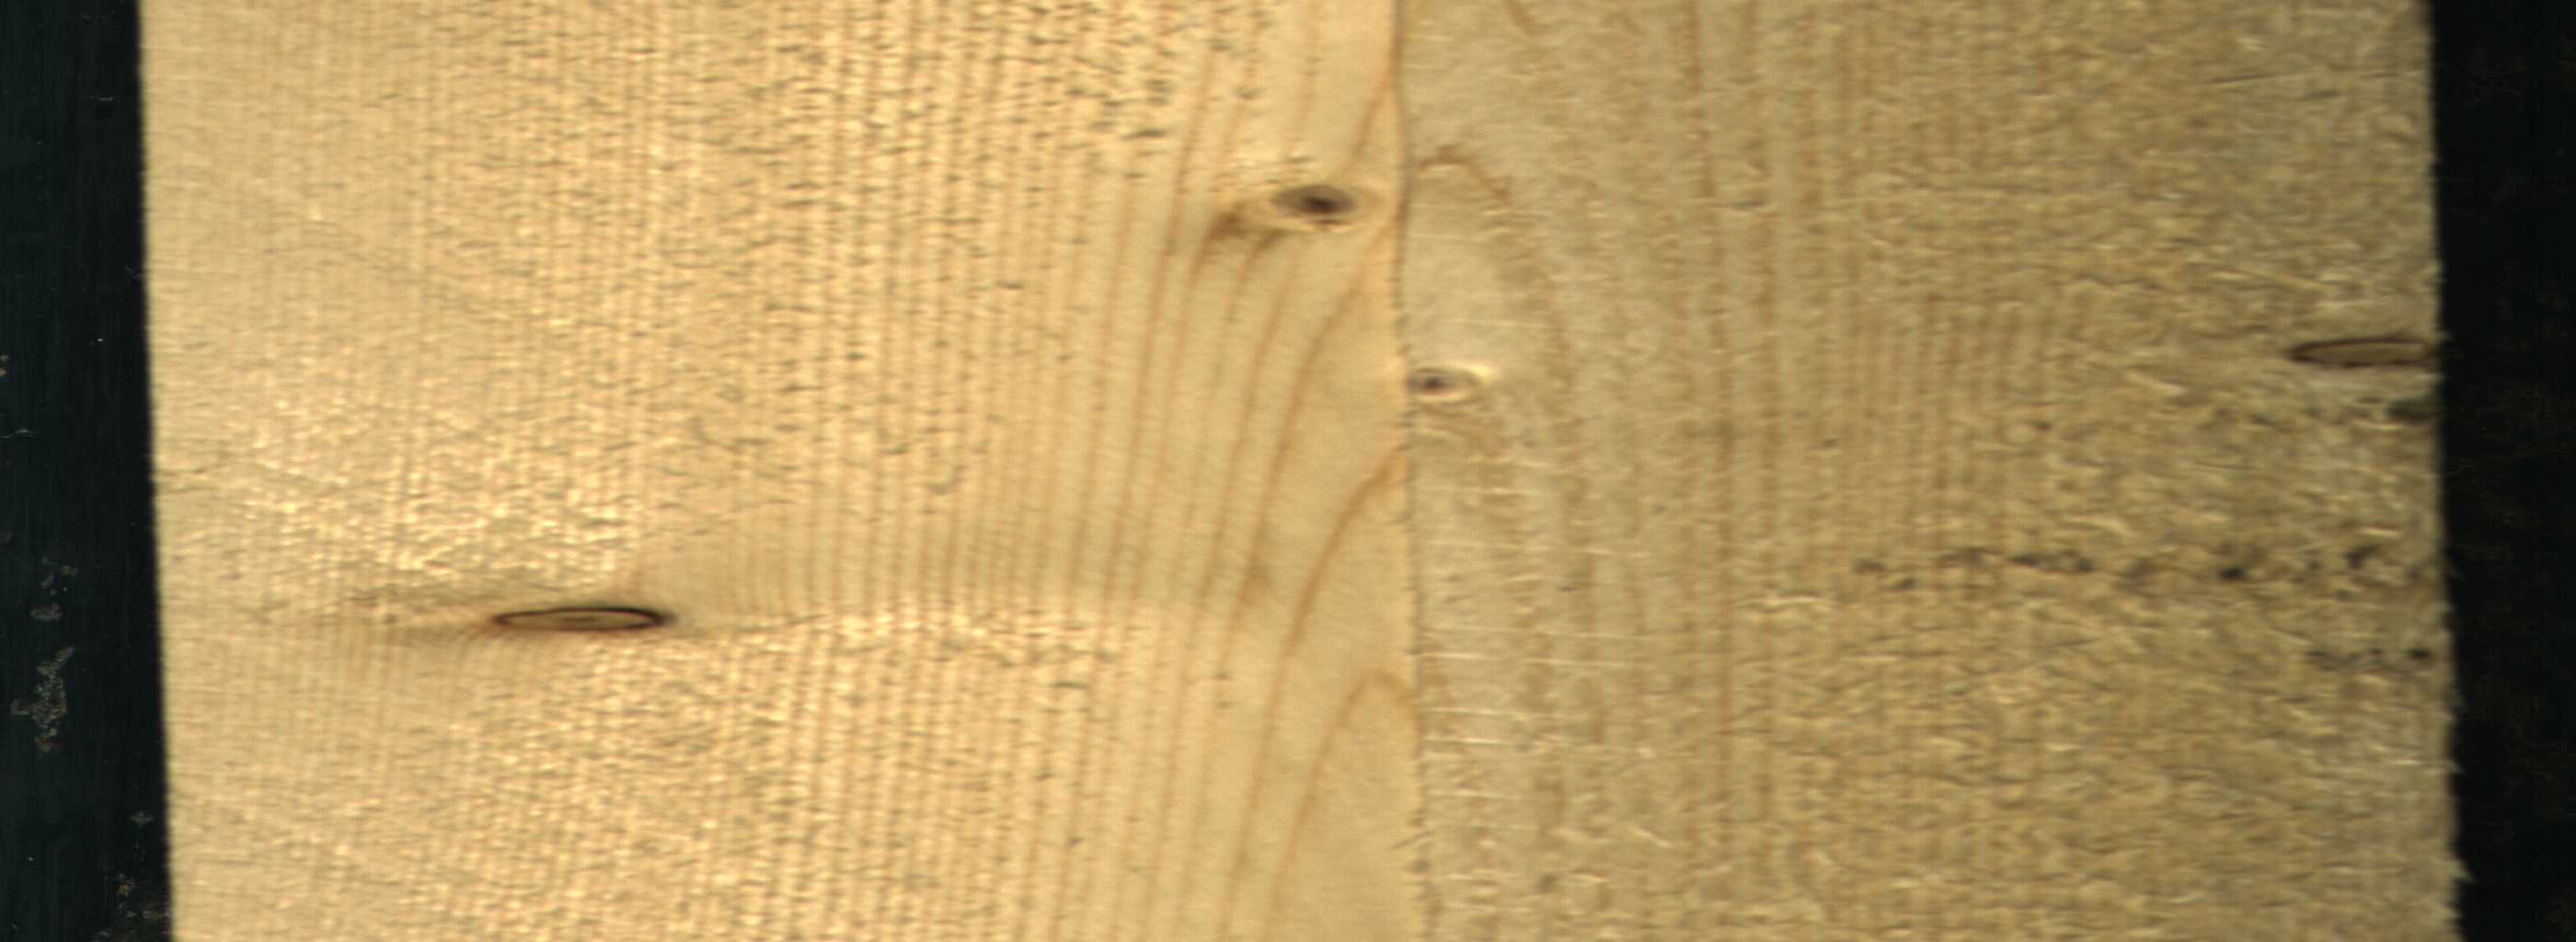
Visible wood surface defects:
Dead_Knot
Dead_Knot
Live_Knot
Live_Knot